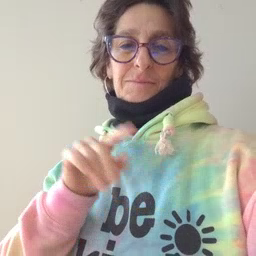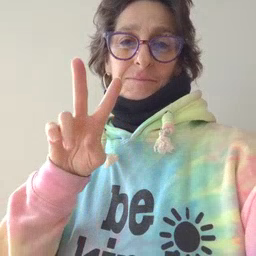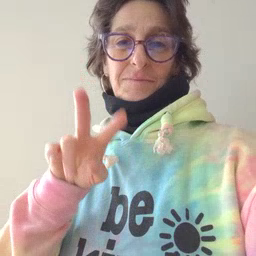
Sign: TV